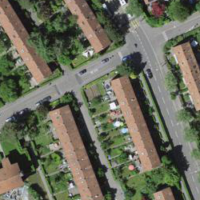
EUNIS habitat code: 54
Species observed at this site:
Tettigonia viridissima
Leptoglossus occidentalis